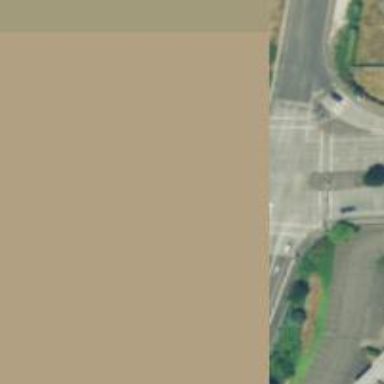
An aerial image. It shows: Secondary road crossing bridge with asphalt surface.